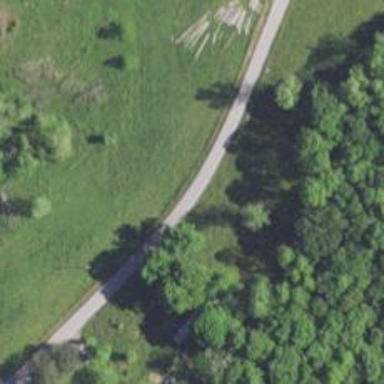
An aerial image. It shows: Unclassified road.